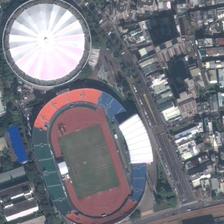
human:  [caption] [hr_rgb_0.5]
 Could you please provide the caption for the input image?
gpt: a playground and a white circle building are next to a road .

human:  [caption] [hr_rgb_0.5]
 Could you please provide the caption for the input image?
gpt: an outdoor gymnasium and narrow straight road beside .

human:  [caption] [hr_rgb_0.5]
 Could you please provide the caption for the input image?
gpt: an colourful oval stadium with a round buildings and residential area are seperated by a road .

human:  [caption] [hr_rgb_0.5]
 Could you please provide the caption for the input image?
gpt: a playground and a white circle building are in one side of a road .

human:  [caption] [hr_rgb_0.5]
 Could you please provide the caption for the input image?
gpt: a large stadium and a circle big building are in one side of a street .